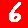
Digit: 6